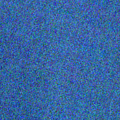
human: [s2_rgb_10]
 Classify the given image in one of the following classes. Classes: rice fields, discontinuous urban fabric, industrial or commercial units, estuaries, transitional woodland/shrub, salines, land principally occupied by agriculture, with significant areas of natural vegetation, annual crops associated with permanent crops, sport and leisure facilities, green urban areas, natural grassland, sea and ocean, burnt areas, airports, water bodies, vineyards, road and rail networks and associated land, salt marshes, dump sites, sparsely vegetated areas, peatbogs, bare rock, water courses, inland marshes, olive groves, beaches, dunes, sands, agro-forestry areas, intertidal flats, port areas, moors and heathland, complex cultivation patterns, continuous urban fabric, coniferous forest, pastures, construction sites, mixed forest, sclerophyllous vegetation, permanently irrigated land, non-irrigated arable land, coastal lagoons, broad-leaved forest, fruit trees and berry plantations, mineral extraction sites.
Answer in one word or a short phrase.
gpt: water bodies